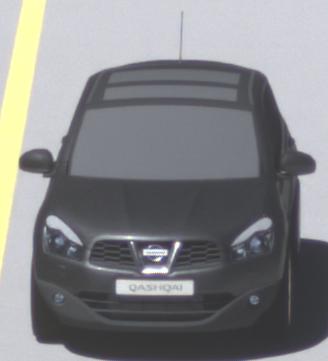
Make: Nissan
Model: Qashqai 1.6
Detailed model: Qashqai (J10)
Model produced from: 2010/03
Model produced until: 2010/08
Doors: 5
Color: gray
Road condition: dry road
Daytime: midday
Contrast: high contrast